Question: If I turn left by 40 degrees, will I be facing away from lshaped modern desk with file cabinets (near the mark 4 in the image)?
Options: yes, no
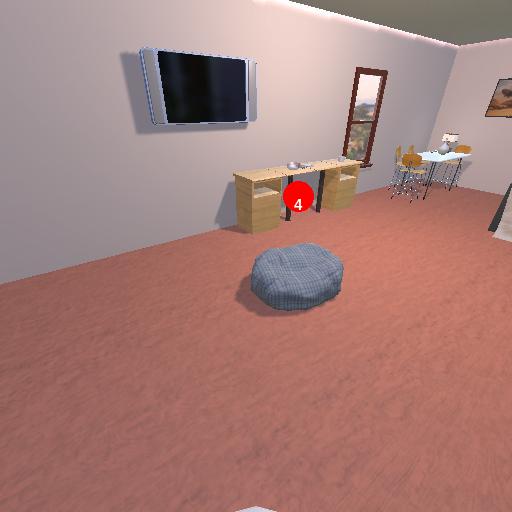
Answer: yes